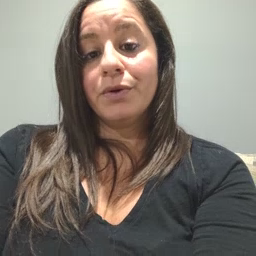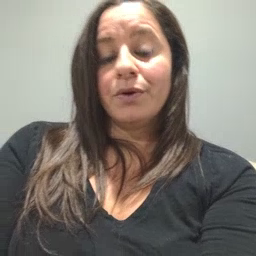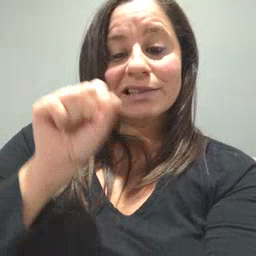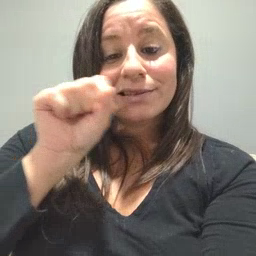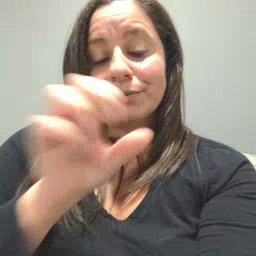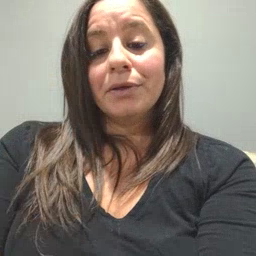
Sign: carrot